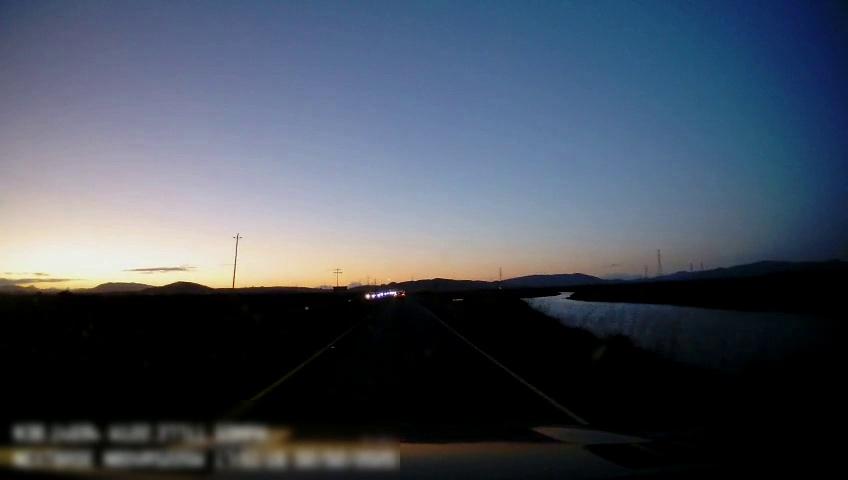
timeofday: Dusk/Dawn/Twilight
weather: Sunny
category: Drivable Space
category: Vehicles | Car
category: Vehicles | Car
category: Lanes | Current Lane
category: Lanes | Current Lane